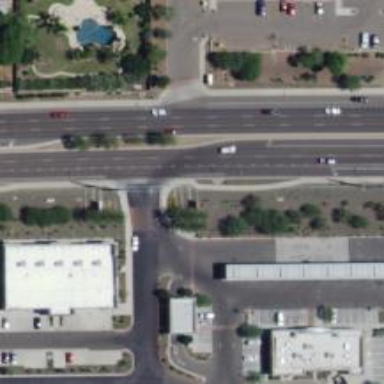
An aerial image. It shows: Footway crossing.